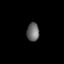
Tissue: prostate
Cell type: B cells
Senescence score: 0.687
Nuclear area (px): 225
Mean DAPI intensity: 106.253